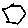
Label: hexagon